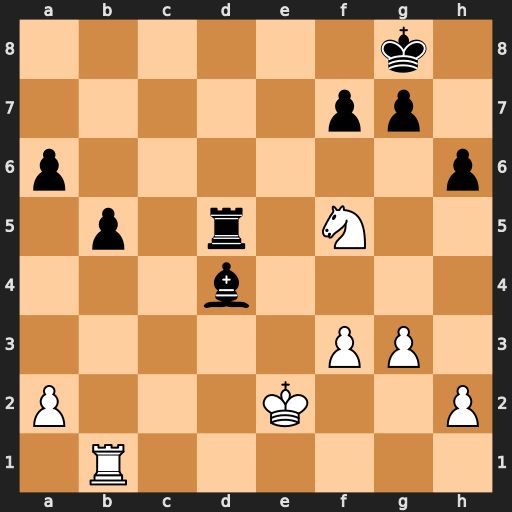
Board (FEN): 6k1/5pp1/p6p/1p1r1N2/3b4/5PP1/P3K2P/1R6
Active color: w
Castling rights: -
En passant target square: -
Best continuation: Ne7+ Kh7 Nxd5